Question: I have a minimal setup for jquery file upload. My purpose is to be able to upload large files up to 10GB. But for now i can upload only 25MB max. When upload is done the code returns name of the file. When i try to upload 6GB on my localhost the progressbar hits 100% but returns a strange number like that "<PHONE>" instead of the filename and there is no file in the upload folder. I did not figured it out.
Also i tried to upload a file with 55MB. When i do that, everything looks normal, returns filename correctly but there is no file in the upload folder again.

'''
<!DOCTYPE HTML>
<html>
<head>
<meta charset="utf-8">
<title>jQuery File Upload Example</title>
</head>
<body>
<input id="fileupload" type="file" name="files[]" data-url="server/php/" multiple>
<div id="progress">
<div class="bar" style="width: 0%; height: 18px; background: green;"></div>
</div>
<script src="//ajax.googleapis.com/ajax/libs/jquery/1.9.1/jquery.min.js"></script>
<script src="js/vendor/jquery.ui.widget.js"></script>
<script src="js/jquery.iframe-transport.js"></script>
<script src="js/jquery.fileupload.js"></script>
<script>
$(function () {
$('#fileupload').fileupload({
dataType: 'json',
done: function (e, data) {
$.each(data.result.files, function (index, file) {
$('<p/>').text(file.name).appendTo(document.body);
});
},
progressall: function (e, data) {
var progress = parseInt(data.loaded / data.total * 100, 10);
$('#progress .bar').css(
'width',
progress + '%'
);
}
});
});
</script>
</body>
</html>
'''
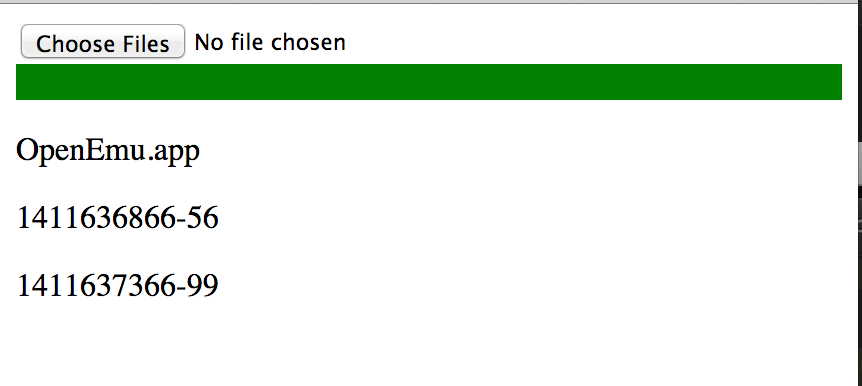
Answer: I think your problem is in the PHP and not in the jquery.
in the php ini file you got:
'''
; Maximum allowed size for uploaded files.
upload_max_filesize = 40M
; Must be greater than or equal to upload_max_filesize
post_max_size = 40M
'''
you should change it to what you wish.
or, if you dont have access to your ini file you can do this on single file [in your case on UploadHandler.pho] with
'''
<?php
ini_set('upload_max_filesize', '10M');
?>
'''
Or as you wrote: you can create an .htaccess file with the following:
'''
php_value upload_max_filesize 10000M and php_value post_max_size 10000M **and** php_value memory_limit 128M
'''